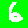
Digit: 6